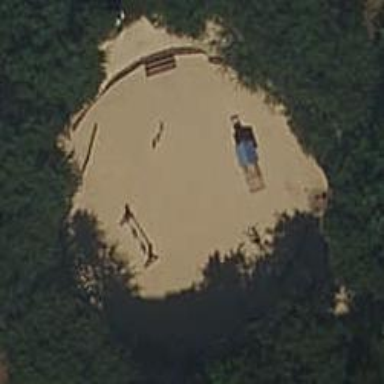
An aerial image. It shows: Playground area for leisure activities on the land.